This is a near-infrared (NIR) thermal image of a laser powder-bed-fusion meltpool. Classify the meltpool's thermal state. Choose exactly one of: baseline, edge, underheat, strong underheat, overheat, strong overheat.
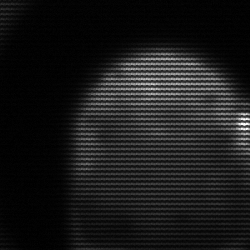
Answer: edge